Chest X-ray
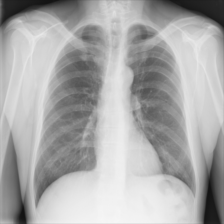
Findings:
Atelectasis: negative
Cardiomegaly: negative
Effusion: negative
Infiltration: negative
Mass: negative
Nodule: negative
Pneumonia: negative
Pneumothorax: negative
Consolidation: negative
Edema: negative
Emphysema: negative
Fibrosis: negative
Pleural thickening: negative
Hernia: negative